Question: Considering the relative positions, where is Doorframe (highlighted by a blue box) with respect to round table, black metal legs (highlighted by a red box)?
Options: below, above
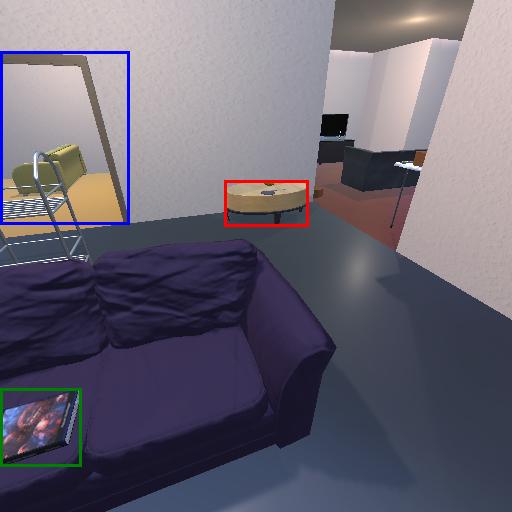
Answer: below